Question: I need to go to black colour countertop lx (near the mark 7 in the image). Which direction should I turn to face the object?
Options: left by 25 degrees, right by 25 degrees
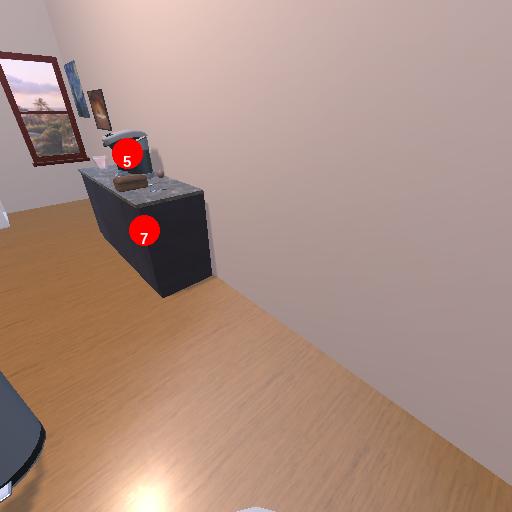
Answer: left by 25 degrees